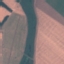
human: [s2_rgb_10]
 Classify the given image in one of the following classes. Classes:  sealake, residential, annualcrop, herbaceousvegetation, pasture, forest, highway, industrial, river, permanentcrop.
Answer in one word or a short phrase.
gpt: River